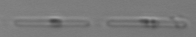
Label: Skeletonema